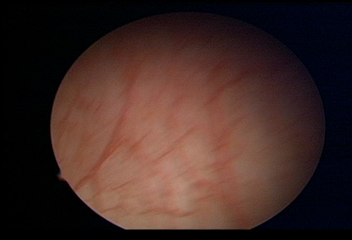
Modality: WLC
Class: Normal mucosa
Bladder cancer association: No